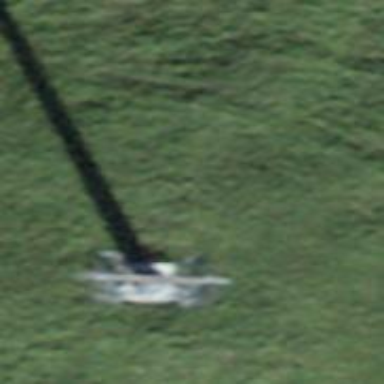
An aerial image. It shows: Pylon used for aerialway.